一年级 · 计数
一数, 每一种物品有几个?

个苹果个杯子个球
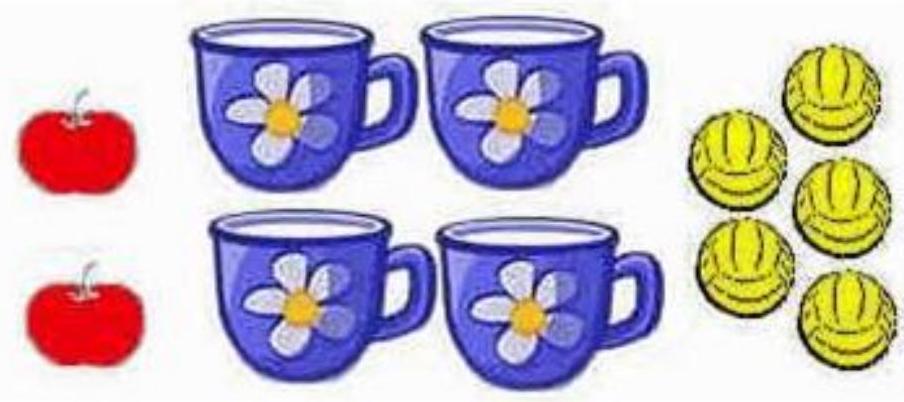
答案: 2 ; 4 ; 5$